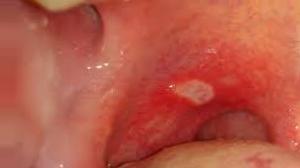
Condition: Mouth Ulcer